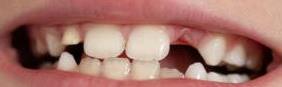
Condition: hypodontia